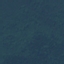
Land use / land cover: Forest